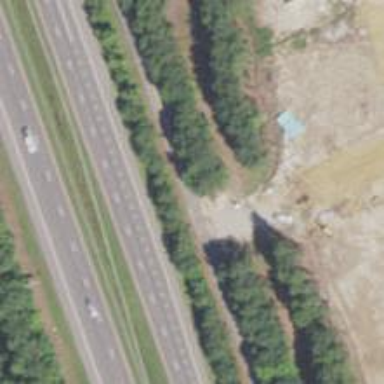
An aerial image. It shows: Motorway.